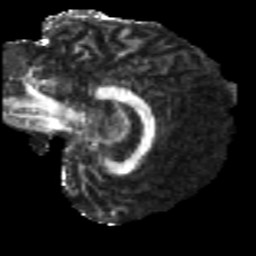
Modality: FA
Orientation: sagittal
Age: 46
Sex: male
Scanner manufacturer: siemens
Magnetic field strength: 3 T
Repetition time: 5 s
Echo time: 0.092 s